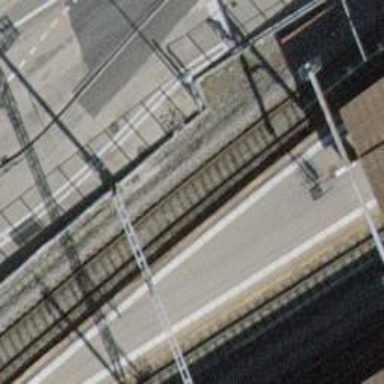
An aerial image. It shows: Railway signal.